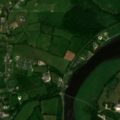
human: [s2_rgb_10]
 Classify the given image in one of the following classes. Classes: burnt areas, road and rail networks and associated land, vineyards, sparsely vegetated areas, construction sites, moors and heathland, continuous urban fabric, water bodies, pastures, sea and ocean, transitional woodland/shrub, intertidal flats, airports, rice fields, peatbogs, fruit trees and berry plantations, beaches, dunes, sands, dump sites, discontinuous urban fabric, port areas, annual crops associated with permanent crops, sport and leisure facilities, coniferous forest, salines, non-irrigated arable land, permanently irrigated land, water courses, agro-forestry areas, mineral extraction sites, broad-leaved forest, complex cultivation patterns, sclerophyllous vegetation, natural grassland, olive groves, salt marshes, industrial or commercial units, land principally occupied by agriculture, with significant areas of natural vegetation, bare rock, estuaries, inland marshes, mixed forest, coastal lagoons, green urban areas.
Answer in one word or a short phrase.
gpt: non-irrigated arable land, pastures, land principally occupied by agriculture, with significant areas of natural vegetation, broad-leaved forest, inland marshes, water courses